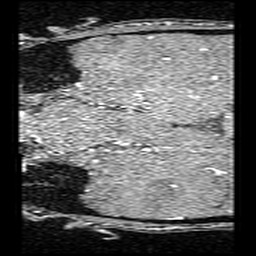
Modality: angio
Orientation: coronal
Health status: ill
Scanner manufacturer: siemens
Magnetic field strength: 3 T
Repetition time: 0.021 s
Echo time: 0.0036 s